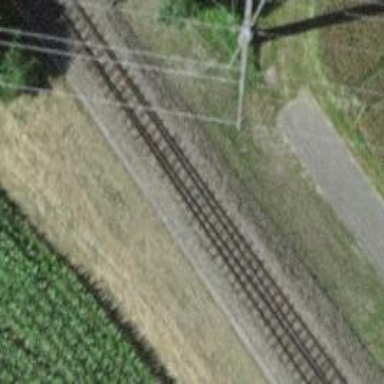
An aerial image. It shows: Narrow-gauge railway with single track. The railway is electrified with contact line.